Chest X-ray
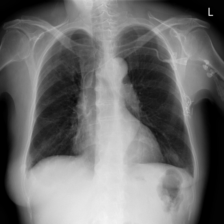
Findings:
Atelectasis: negative
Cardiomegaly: negative
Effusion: negative
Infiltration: negative
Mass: negative
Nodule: positive
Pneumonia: negative
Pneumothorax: negative
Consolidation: negative
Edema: negative
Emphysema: negative
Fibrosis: negative
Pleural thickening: negative
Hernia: negative